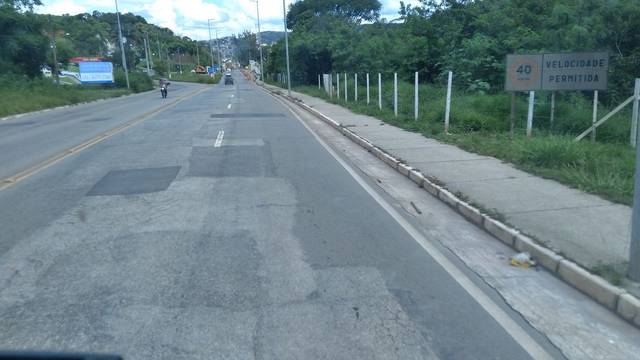
Region: Brazil
Coordinates: -19.875, -43.876